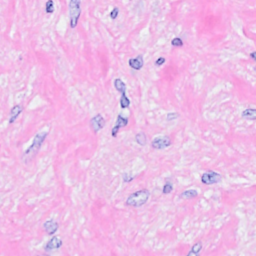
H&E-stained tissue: Breast